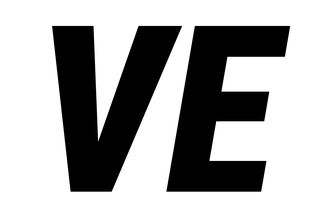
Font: Roboto-Italic_Condensed_Black_Italic